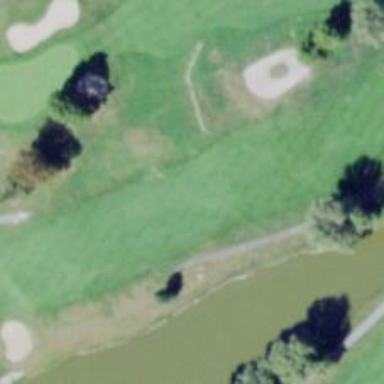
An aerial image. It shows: Scenic golf fairway.